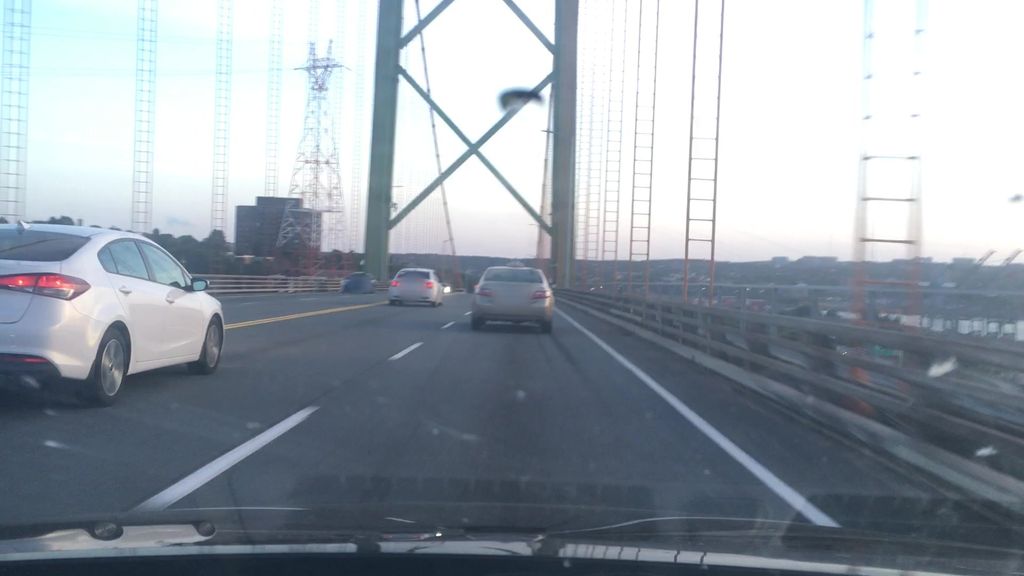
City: halifax